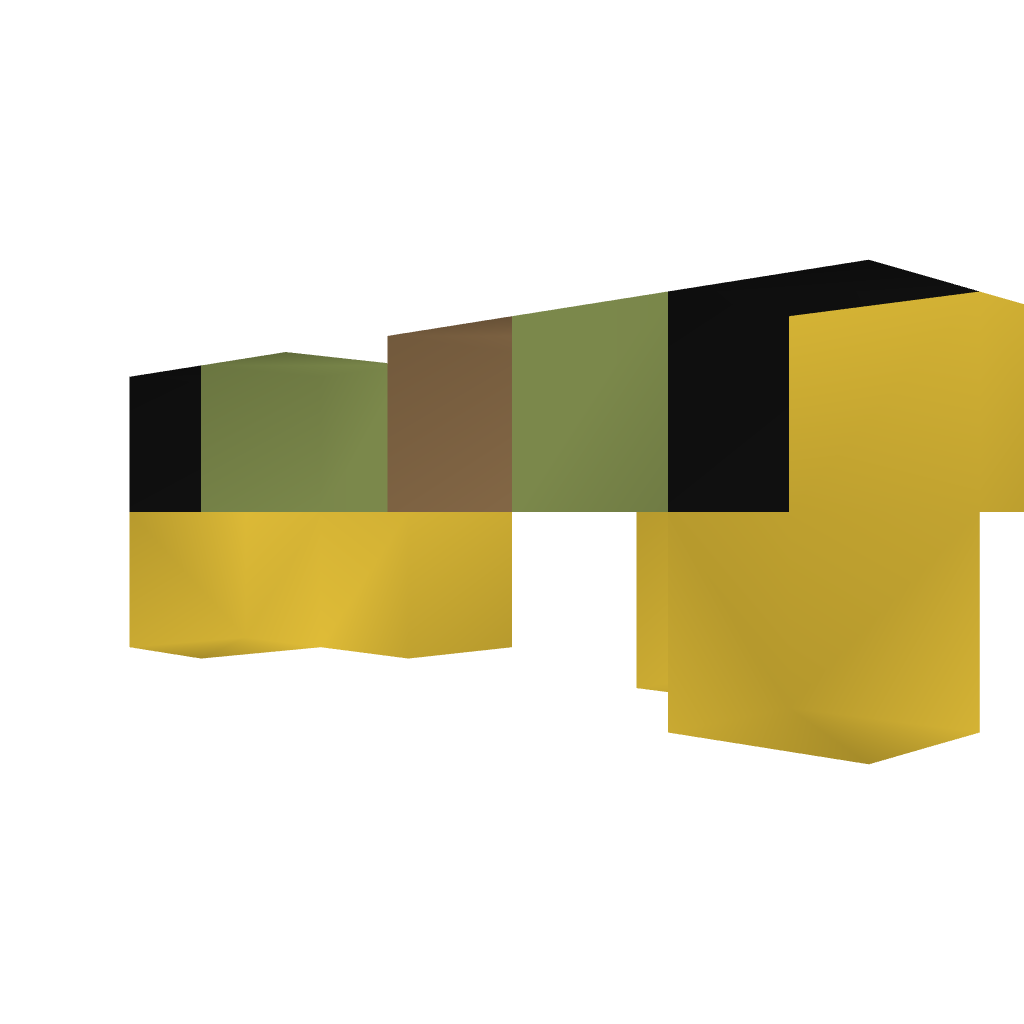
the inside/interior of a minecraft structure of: Clock Timer (Small)